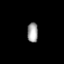
Tissue: lung
Cell type: Endothelial cells
Senescence score: 0.6662
Nuclear area (px): 210
Mean DAPI intensity: 159.51